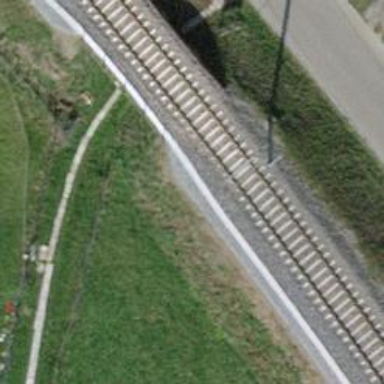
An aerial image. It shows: Single railway track on embankment with electrification through contact line.